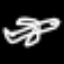
Label: airplane